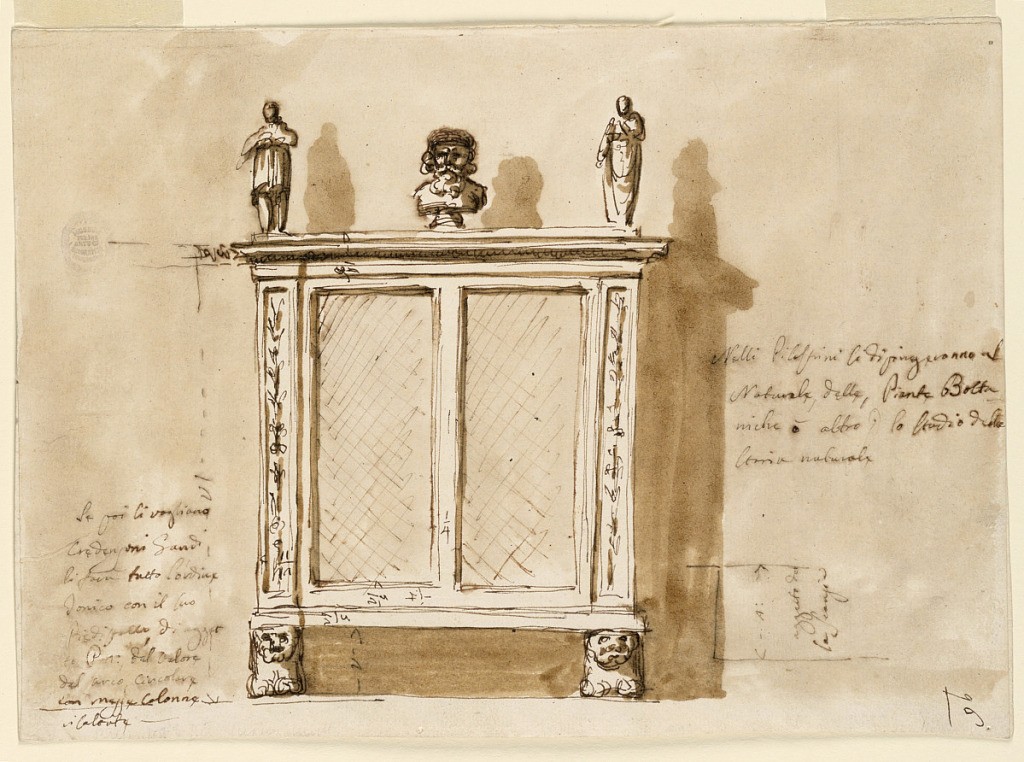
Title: Cupboard
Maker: Giuseppe Barberi, Italian, 1746–1809
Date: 1790–1810
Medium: Pen and brown ink, brush and brown wash on off-white laid paper, lined
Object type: Drawing
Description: View of a case furniture on lion feet. Panels on side decorated with the suggestion of candelabrum. Two sculptural figures and one bust at center. Writing at left and right.